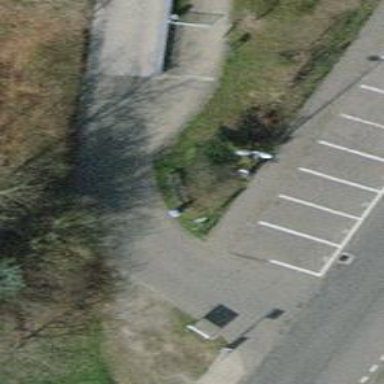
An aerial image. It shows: Lift gate barrier.